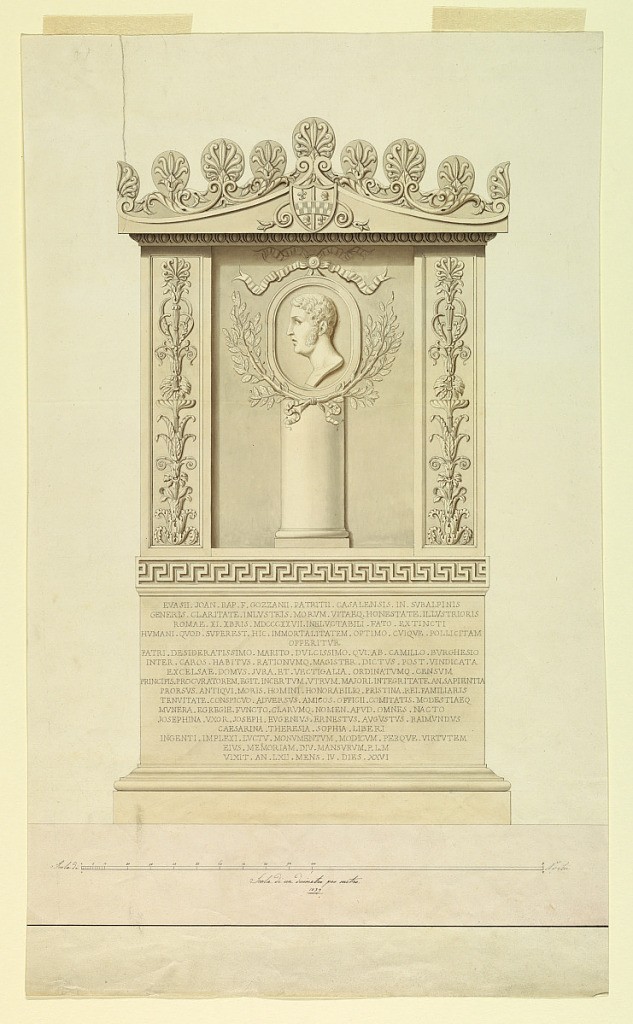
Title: Aedicule with Profile
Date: ca. 1839
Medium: Pen and black ink, brush and yellow, pink and gray wash on off-white wove paper
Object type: Drawing
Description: Elevation view of an aedicule  in high relief. An center, a cameo profile of a left-facing man with sideburns On either side, pilasters with candelabra motifs. Below, a Greek key motif and inscription.